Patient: sex M, age 45
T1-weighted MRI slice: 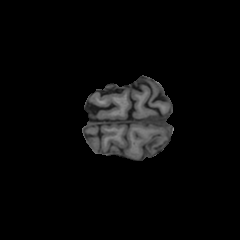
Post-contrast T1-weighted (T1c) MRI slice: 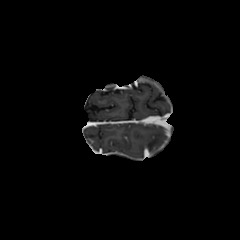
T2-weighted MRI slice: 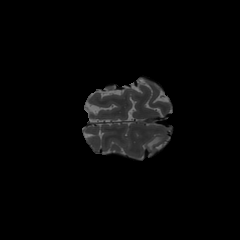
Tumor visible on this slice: yes
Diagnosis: Astrocytoma, IDH-wildtype
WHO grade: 2